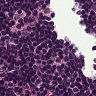
Metastatic tissue present: no